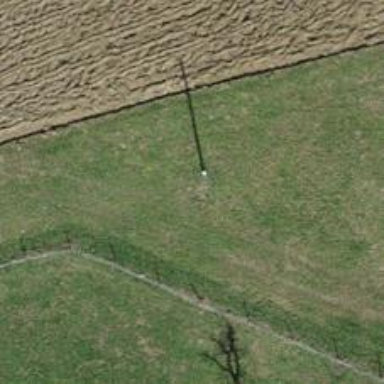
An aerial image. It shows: Power pole.